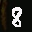
Label: 8